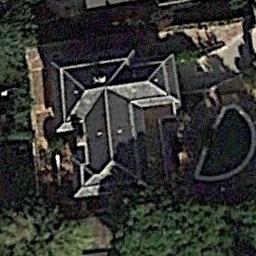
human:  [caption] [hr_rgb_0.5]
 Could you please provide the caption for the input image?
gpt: The church and the rest of the church with a T-shaped sloping roof Is surrounded by some trees .

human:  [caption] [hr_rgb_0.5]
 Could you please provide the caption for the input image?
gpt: A church with a black roof, The main house of the church has a cross-shaped roof, And there are many trees around the church .

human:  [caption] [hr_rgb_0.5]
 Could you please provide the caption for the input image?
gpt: This is a church with four round roofs .

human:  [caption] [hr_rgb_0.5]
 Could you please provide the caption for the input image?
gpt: There is a church surrounded by many buildings .

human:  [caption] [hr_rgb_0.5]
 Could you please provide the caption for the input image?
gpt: There are many trees near the church .